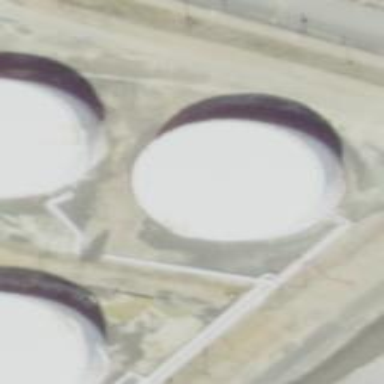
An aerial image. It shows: Storage tank which is man-made.